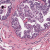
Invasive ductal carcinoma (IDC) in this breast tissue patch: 0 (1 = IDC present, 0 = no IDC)